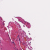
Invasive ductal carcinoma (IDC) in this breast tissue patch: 0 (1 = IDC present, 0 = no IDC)